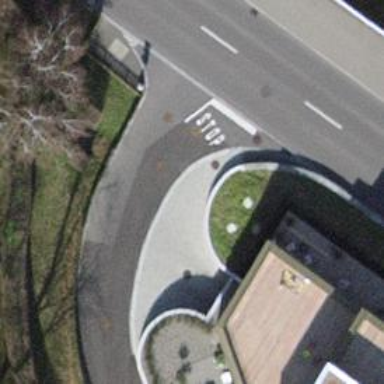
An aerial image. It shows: Retaining wall.